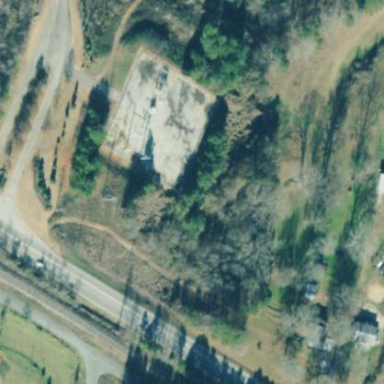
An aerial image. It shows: Distribution substation surrounded by fence.